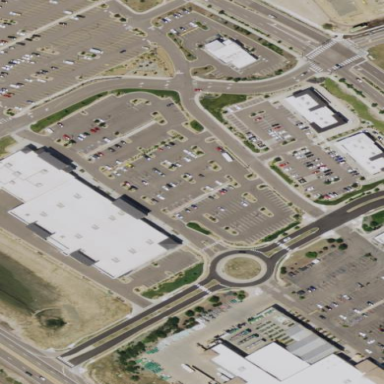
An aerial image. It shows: Retail building.